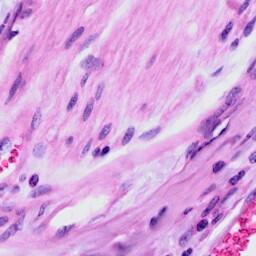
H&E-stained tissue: Cervix